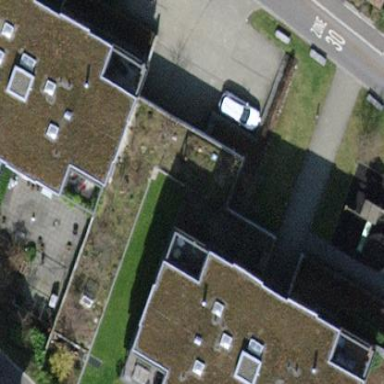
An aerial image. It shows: Group of garages.